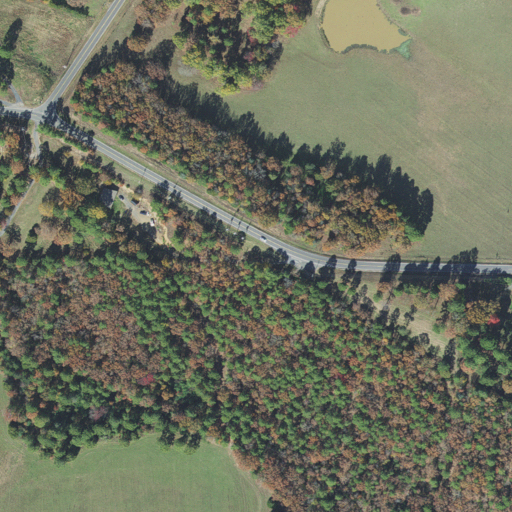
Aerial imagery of ridge(s) in Arkansas named Cedar Ridge containing pasture, mixed forest, evergreen forest, deciduous forest, low intensity development, open development, and medium intensity development